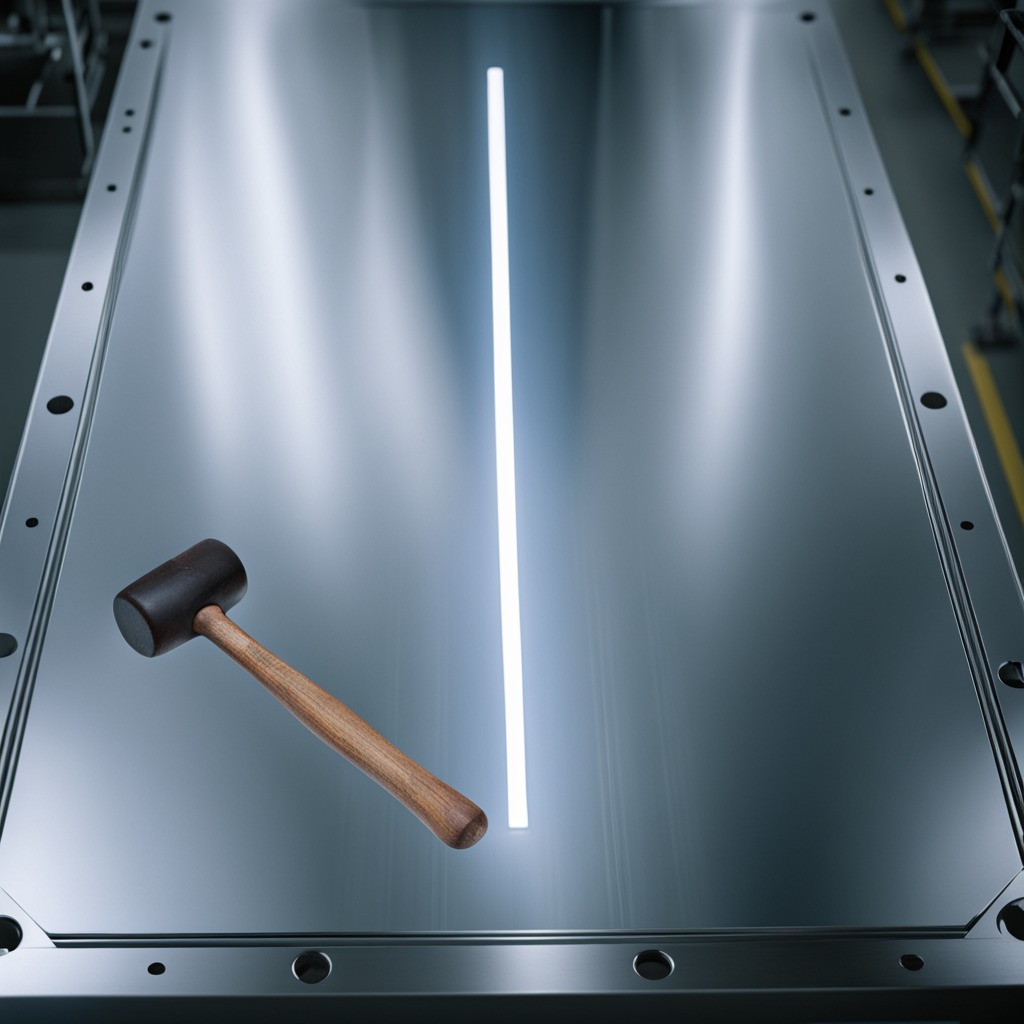
A hammer is lying on a metal table in a machine shop under fluorescent lights.